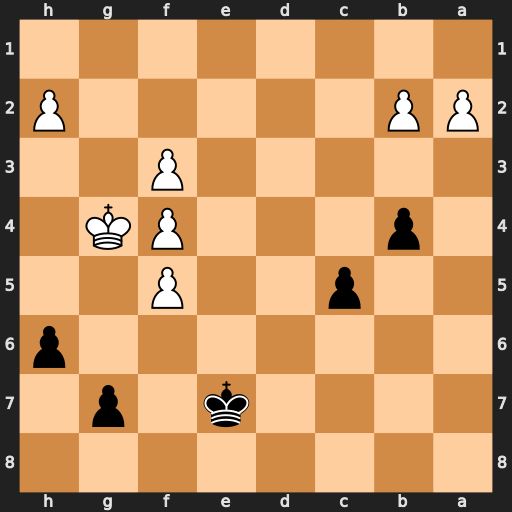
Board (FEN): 8/4k1p1/7p/2p2P2/1p3PK1/5P2/PP5P/8
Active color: b
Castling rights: -
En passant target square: -
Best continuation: c4 Kg3 c3 bxc3 bxc3